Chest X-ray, AP view. Patient: 46 years old, sex M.
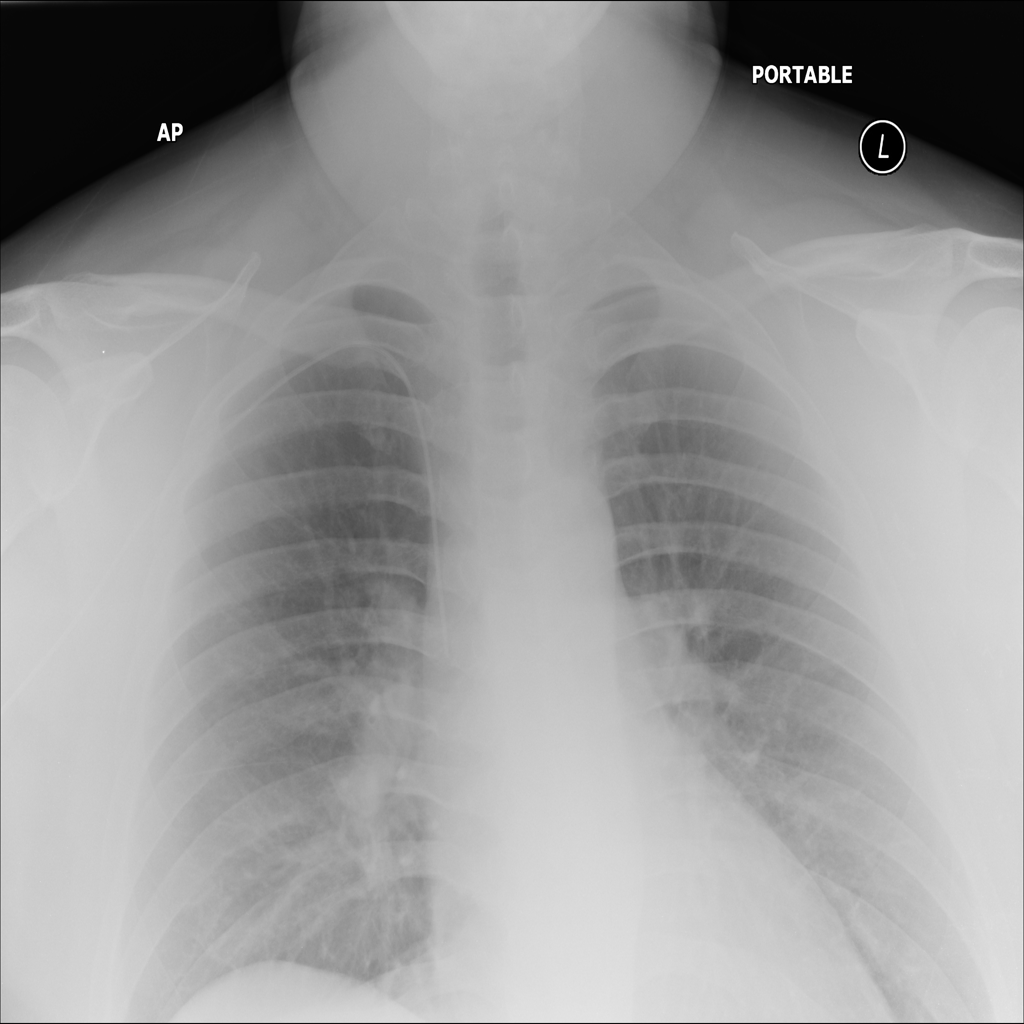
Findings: No Finding